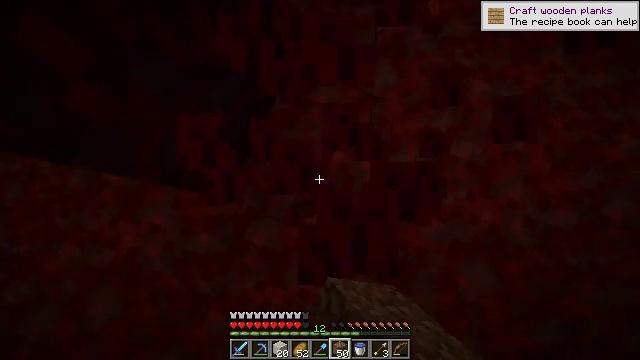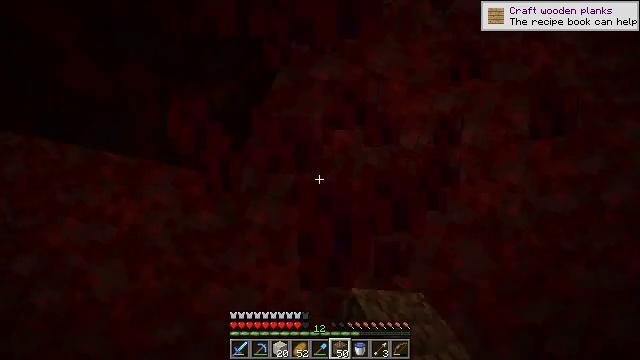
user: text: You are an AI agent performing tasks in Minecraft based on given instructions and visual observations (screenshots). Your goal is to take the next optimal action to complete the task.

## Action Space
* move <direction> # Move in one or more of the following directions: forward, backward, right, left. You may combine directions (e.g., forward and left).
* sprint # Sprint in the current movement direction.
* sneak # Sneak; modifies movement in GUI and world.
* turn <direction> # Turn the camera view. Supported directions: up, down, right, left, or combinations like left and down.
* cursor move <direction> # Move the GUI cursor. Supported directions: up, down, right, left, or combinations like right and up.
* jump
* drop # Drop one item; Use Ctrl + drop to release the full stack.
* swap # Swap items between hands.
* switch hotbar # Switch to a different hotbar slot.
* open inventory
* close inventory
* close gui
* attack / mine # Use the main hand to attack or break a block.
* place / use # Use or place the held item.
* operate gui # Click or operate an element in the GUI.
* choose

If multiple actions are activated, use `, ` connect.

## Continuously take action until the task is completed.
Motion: motion action
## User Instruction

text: Harvest crimson roots from the Nether terrain.
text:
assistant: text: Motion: move forward, turn left and down
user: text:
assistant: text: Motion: no_op